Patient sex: F
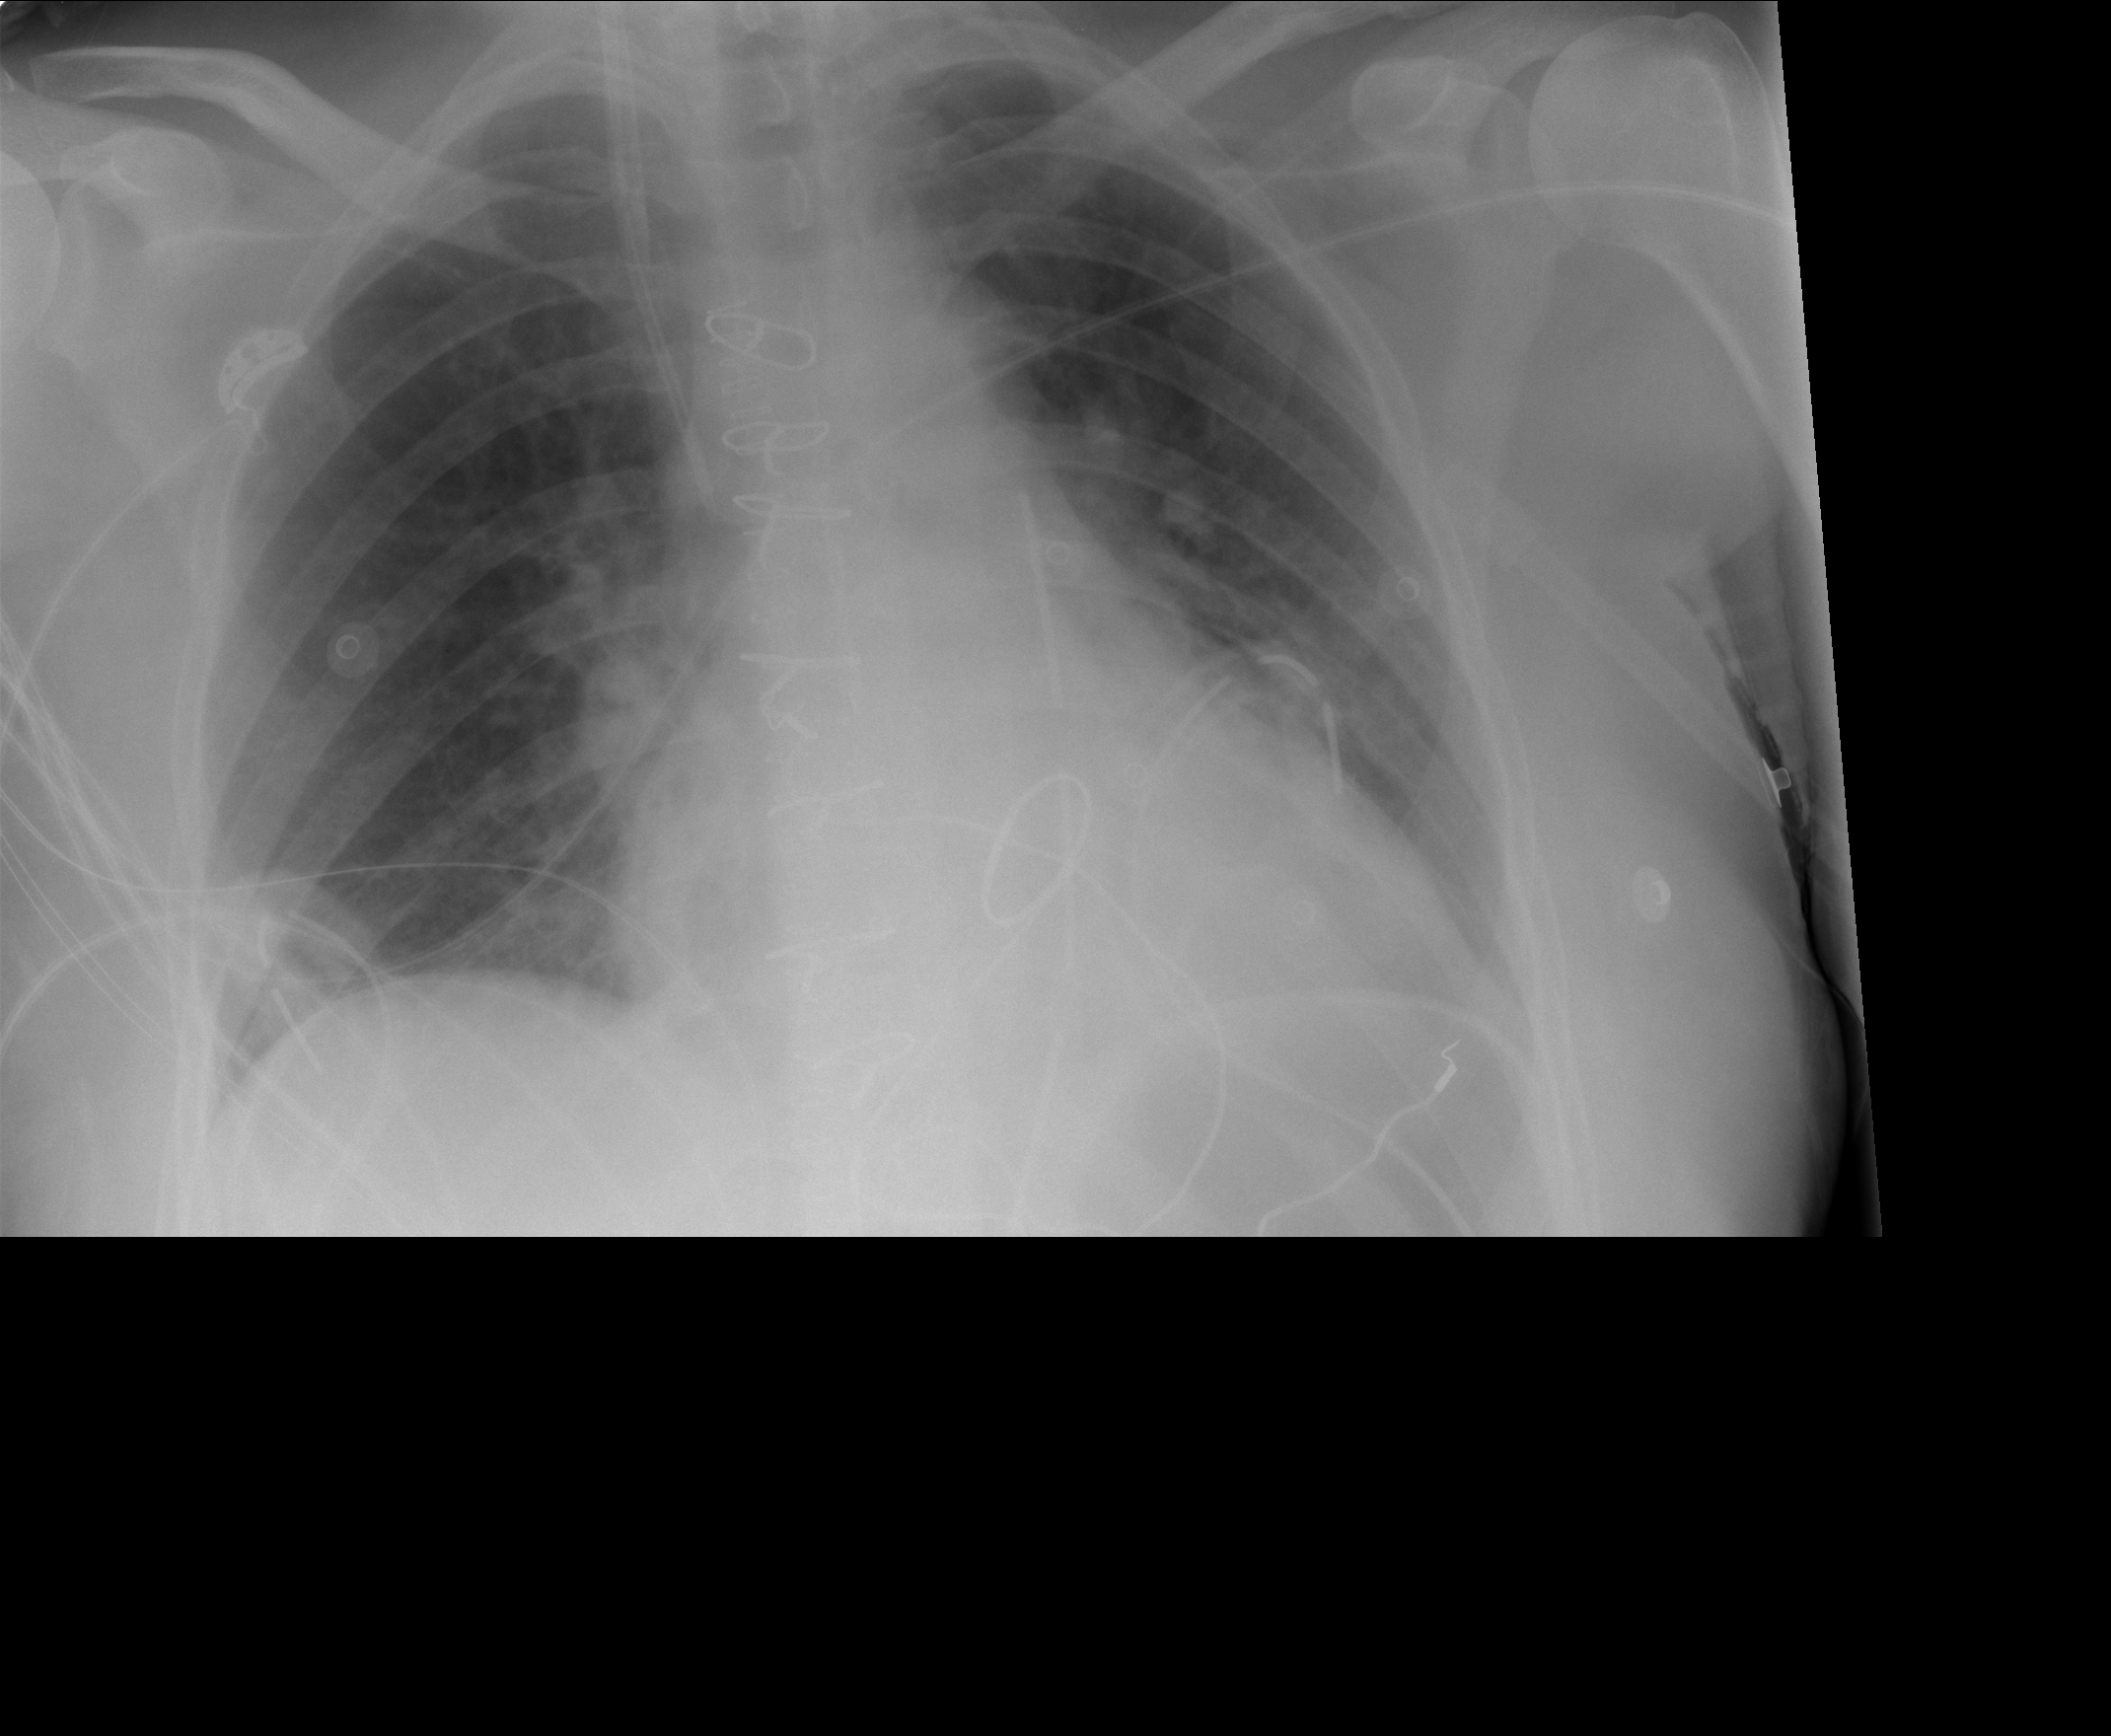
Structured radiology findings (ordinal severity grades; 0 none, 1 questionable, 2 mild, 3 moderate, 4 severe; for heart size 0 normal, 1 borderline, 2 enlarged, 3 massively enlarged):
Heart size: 0
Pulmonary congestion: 0
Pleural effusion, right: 0
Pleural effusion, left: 1
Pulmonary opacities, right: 0
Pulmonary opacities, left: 0
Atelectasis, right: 0
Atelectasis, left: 2